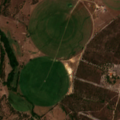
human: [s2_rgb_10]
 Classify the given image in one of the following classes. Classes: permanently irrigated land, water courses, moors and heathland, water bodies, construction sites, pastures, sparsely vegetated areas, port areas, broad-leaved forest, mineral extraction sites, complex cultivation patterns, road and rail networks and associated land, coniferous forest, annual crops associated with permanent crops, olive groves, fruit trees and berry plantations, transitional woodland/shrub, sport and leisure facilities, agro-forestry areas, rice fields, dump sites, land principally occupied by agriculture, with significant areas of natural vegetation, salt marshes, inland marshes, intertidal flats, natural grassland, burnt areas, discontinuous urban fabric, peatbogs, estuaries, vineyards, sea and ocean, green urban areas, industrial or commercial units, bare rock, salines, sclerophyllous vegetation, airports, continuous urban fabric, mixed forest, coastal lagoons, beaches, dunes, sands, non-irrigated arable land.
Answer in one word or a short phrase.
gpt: permanently irrigated land, agro-forestry areas, mixed forest, transitional woodland/shrub